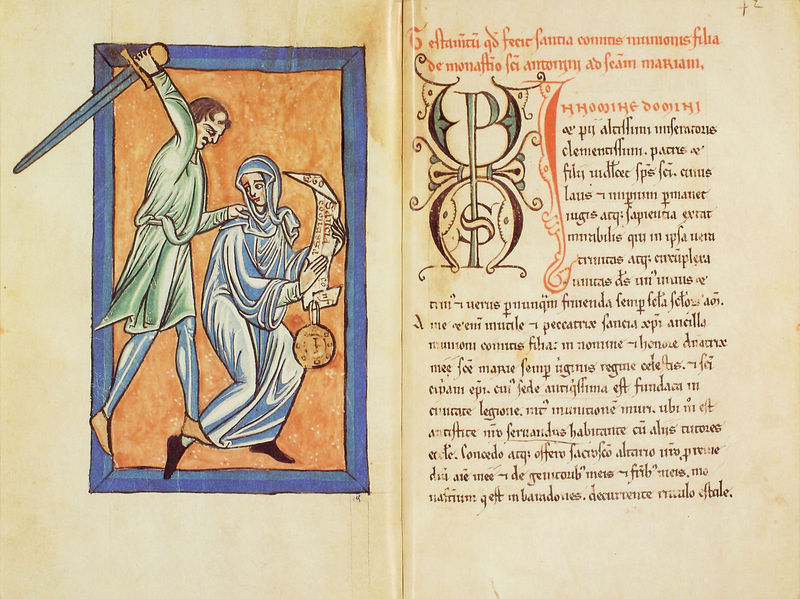
Titel: Testamentos de los Reyes de León (Libro de las Estampas)
Institution: León, Archiv der Kathedrale
Schlagwörter: blau, mann, grün, frau, kleider, schwarz, weiss, blick, rot, schleier, schloss, tuch, böse, falten, mord, rahmen, gewand, gotik, schrift, schuhe, buch, eckig, seite, schwert, text, nonne, initiale, orden, ritter, schematisch, bedrohung, seiten, mittelalter, romanik, schriftrolle, heilige, töten, medaille, siegel, urkunde, miniatur, latein, schriftband, buchmalerei, verso, majuskel, recto, 42, hängesiegel, martyrerin, minitaur